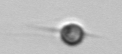
Label: Acanthoica_quattrospina